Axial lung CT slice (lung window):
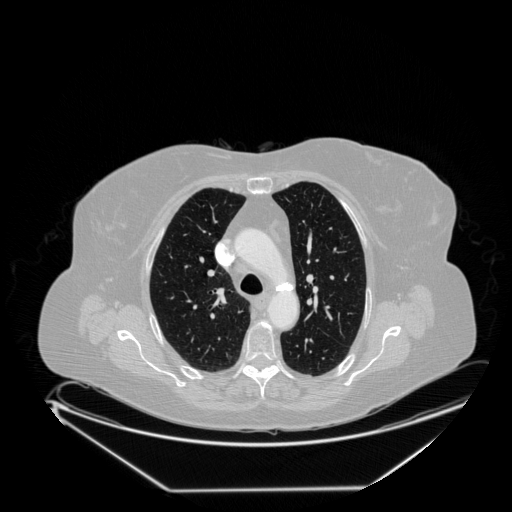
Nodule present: no